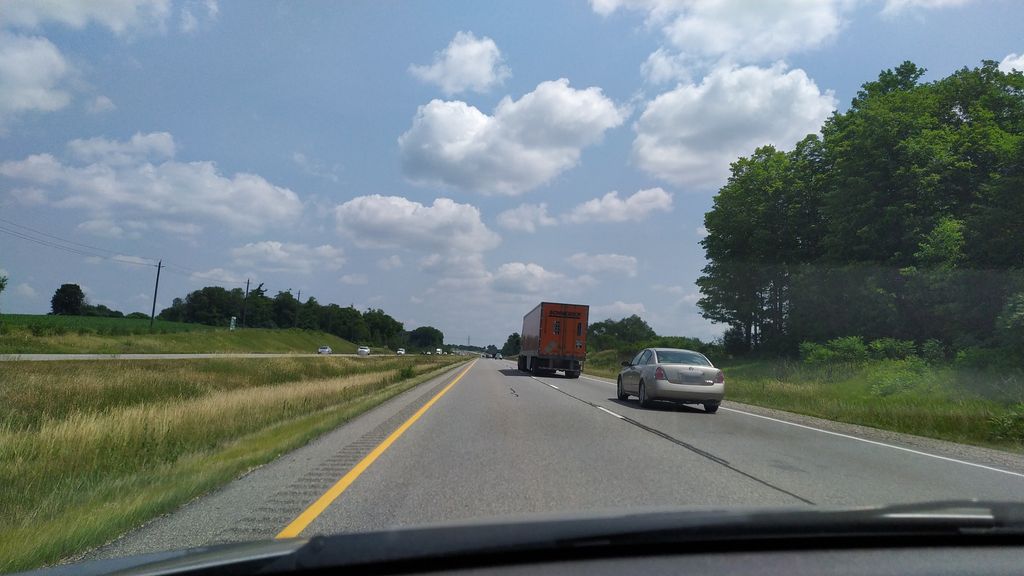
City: kitchener-waterloo